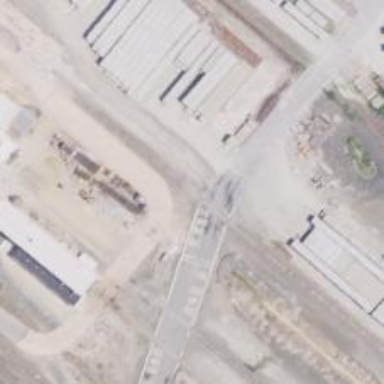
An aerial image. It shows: Railway yard used for servicing trains.